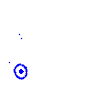
Particle: pion